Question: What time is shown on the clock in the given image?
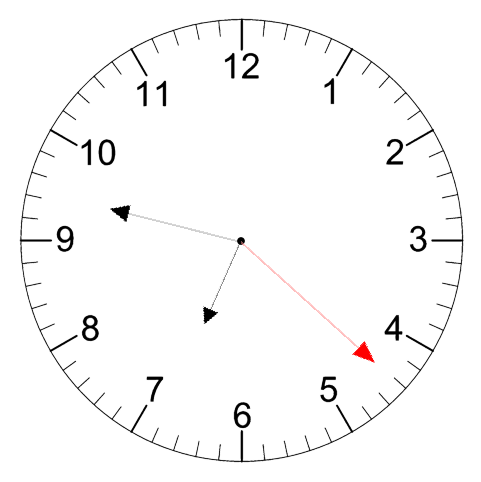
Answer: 06:47:22